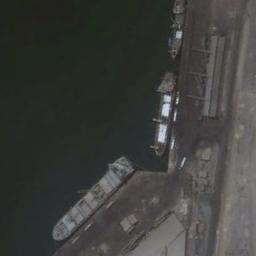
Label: ship